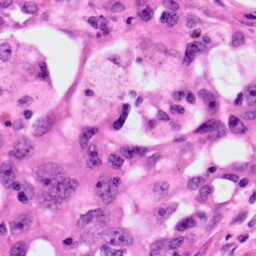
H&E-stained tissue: Lung